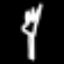
Label: fork